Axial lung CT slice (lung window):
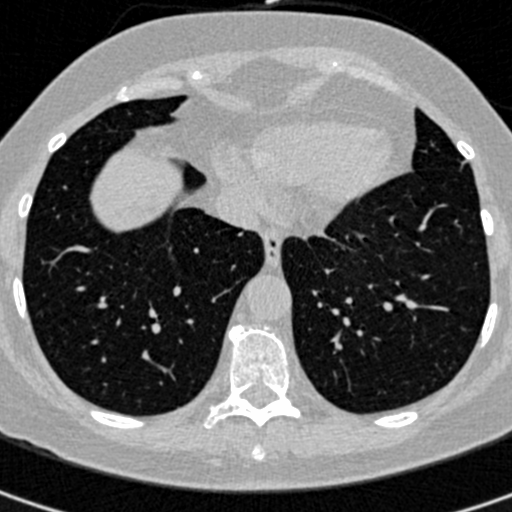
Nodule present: no